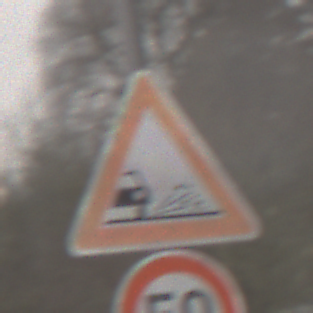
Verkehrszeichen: SplittSchotter
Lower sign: Geschwindigkeit50
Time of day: Midday
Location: Outdoor (Nature)
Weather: Overcast
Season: Winter
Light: Natural